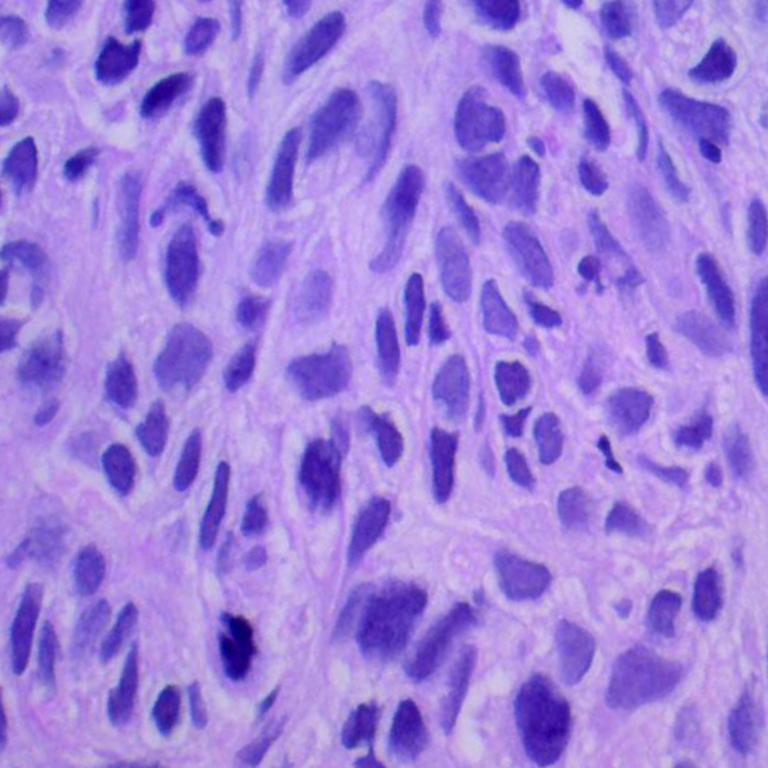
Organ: lung
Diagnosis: squamous carcinomas